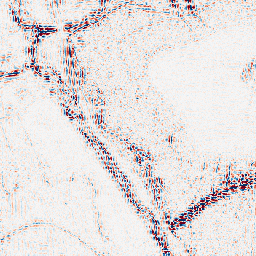
Category: wavelet
Decomposition family: wavelet_reverse_biorthogonal
Decomposition parameters: wavelet: rbio5.5
level: 2
Upsampling method: fft_zeropad
Upsampling parameters: scale: 2
Upsampling scale: 2